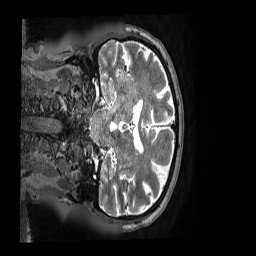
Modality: T2w
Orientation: coronal
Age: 70
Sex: female